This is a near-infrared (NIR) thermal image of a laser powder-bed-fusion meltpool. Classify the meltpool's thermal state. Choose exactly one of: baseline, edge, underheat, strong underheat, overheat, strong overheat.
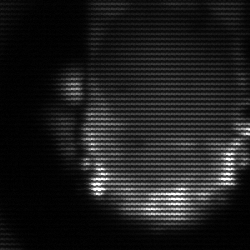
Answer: baseline